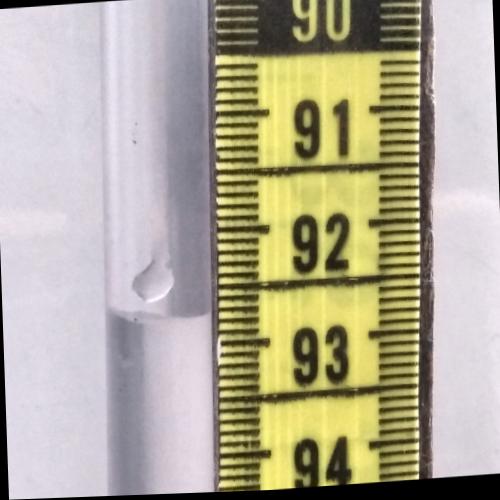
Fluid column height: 92.7 cm